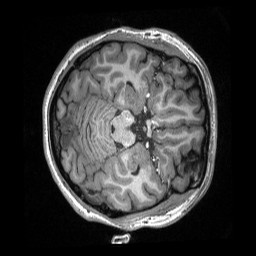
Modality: T1w
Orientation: axial
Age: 19
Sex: female
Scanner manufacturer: siemens
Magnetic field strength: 3 T
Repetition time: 2.3 s
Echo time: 0.00308 s